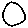
Label: circle